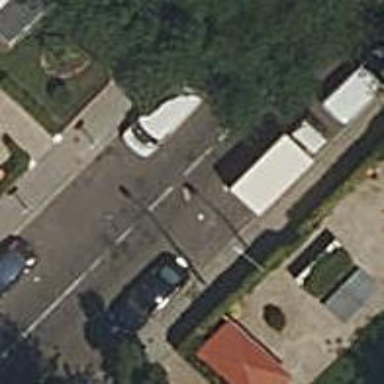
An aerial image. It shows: Residential road with asphalt surface. Both sides have sidewalks.